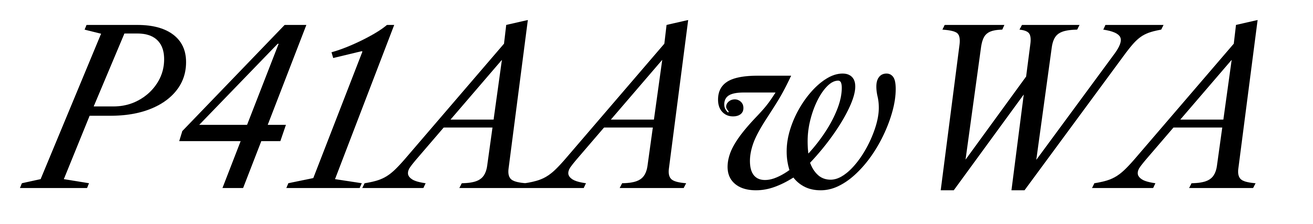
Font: LibreCaslonText-Italic_Italic